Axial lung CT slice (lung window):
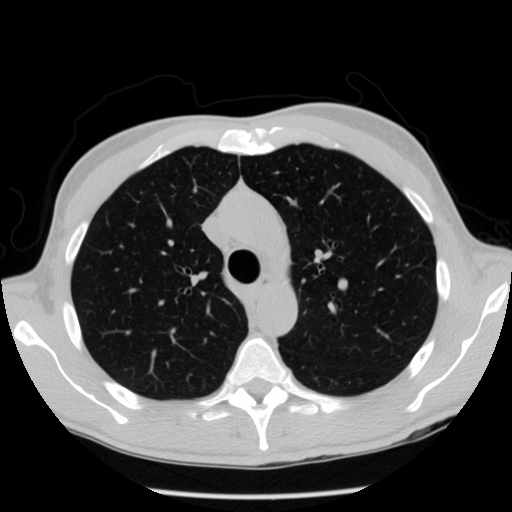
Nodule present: no